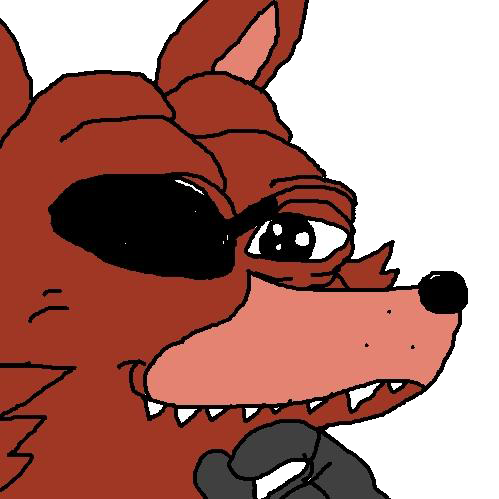
Label: 5_Pepe